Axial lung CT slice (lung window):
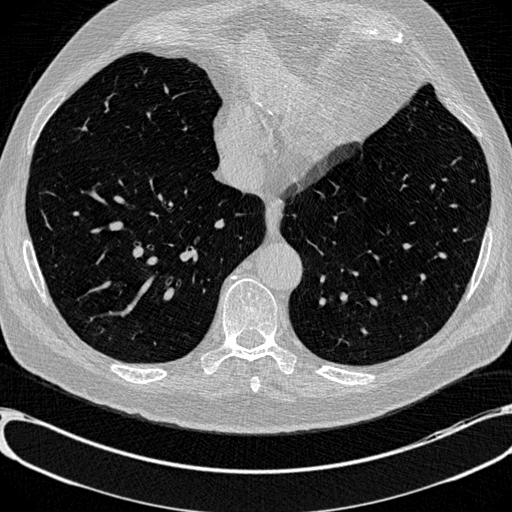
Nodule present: no